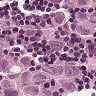
Metastatic tissue present: yes